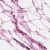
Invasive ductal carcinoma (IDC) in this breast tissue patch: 0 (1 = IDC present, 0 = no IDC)